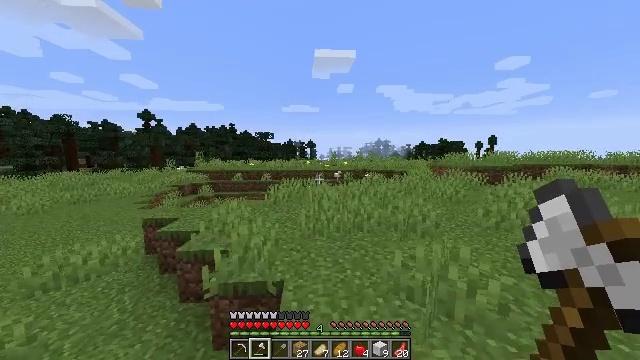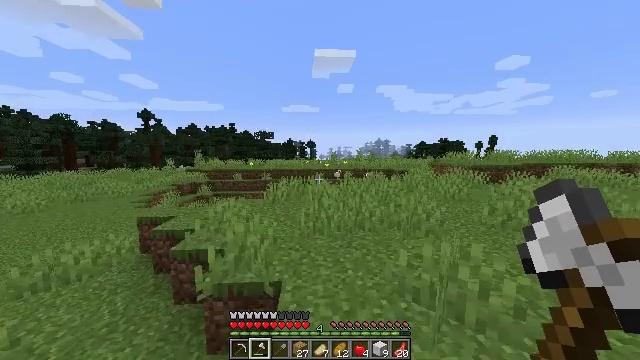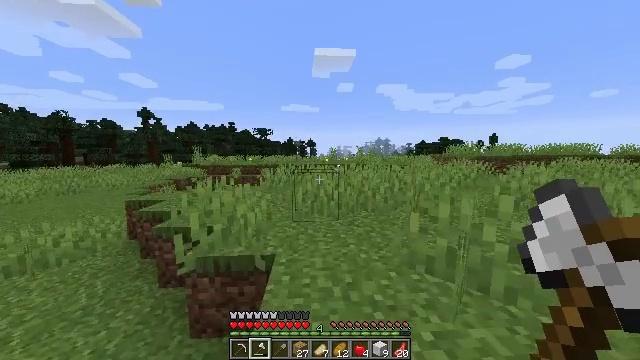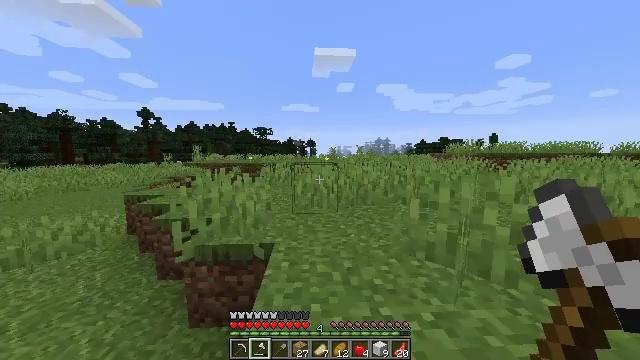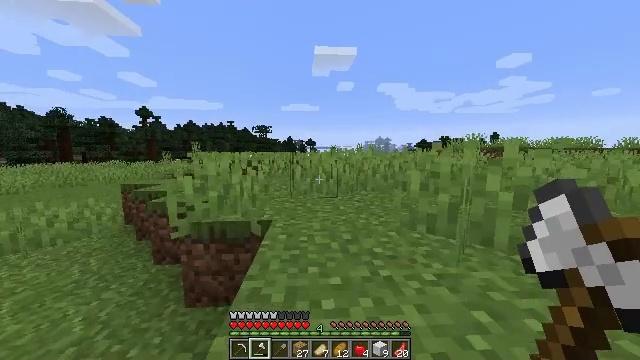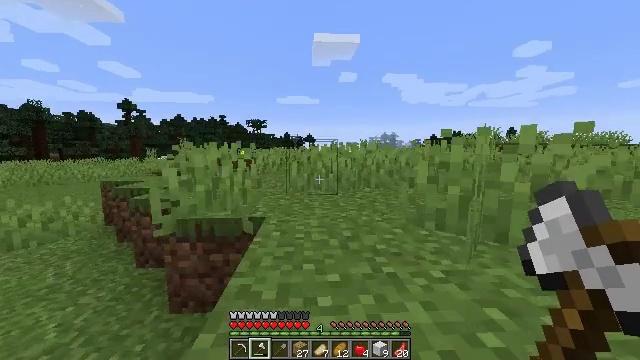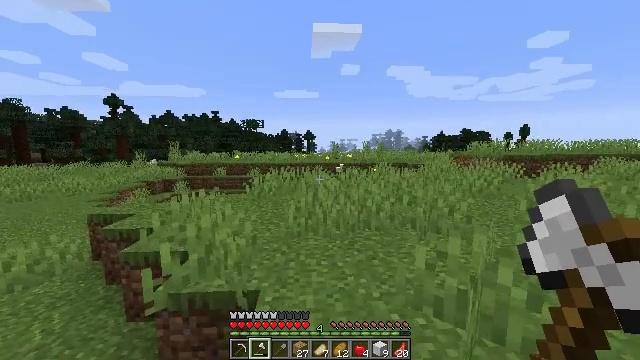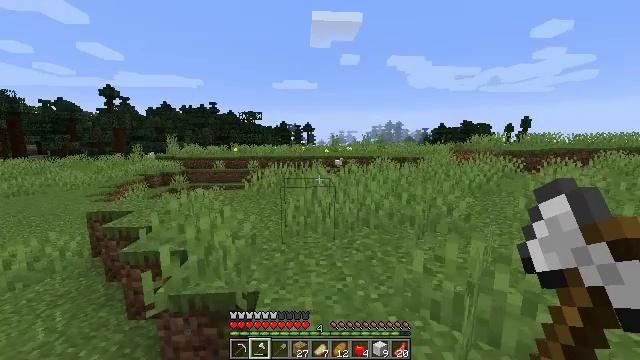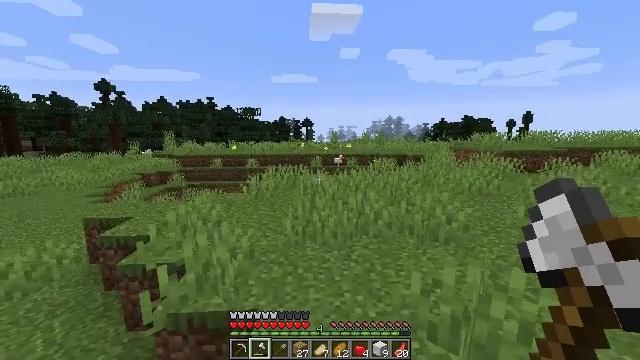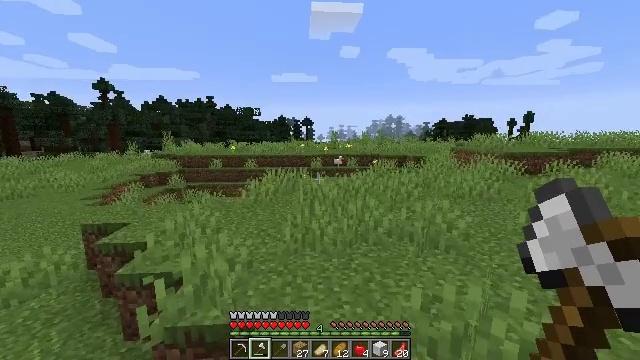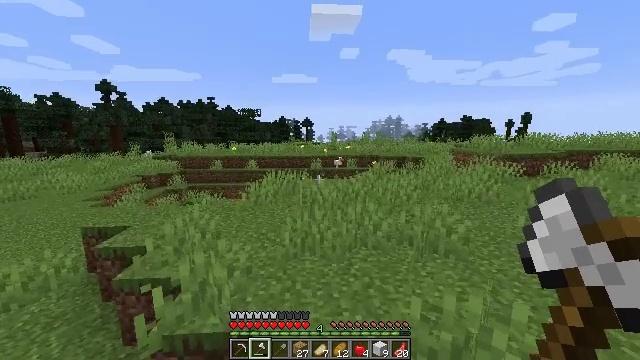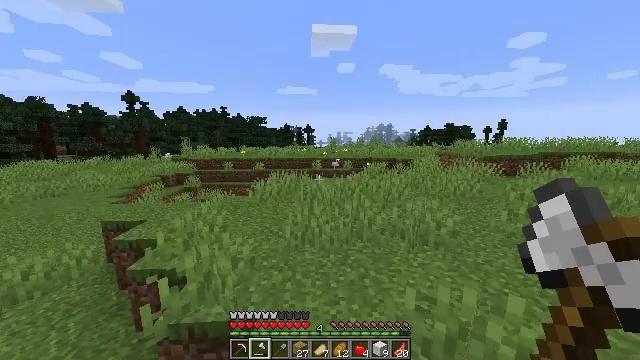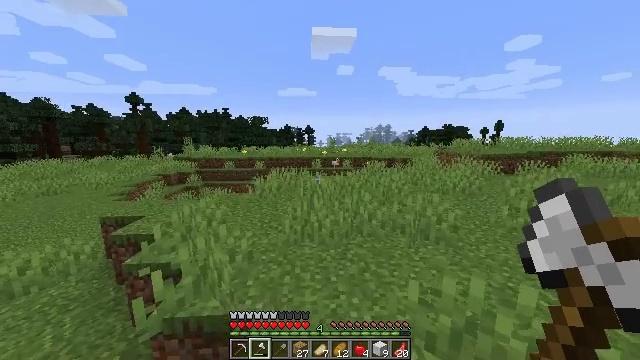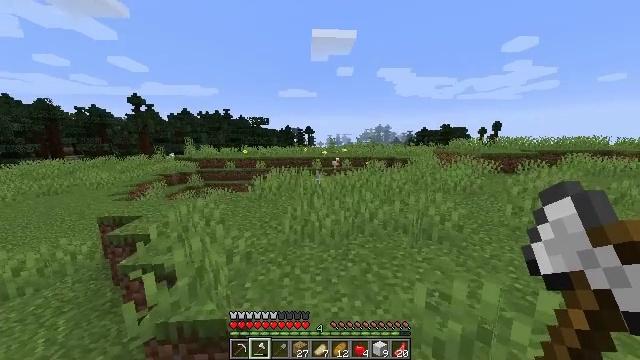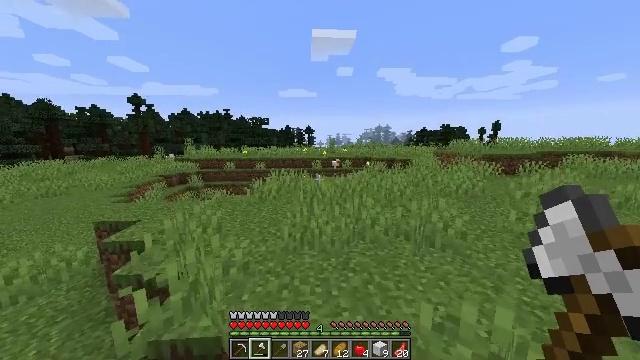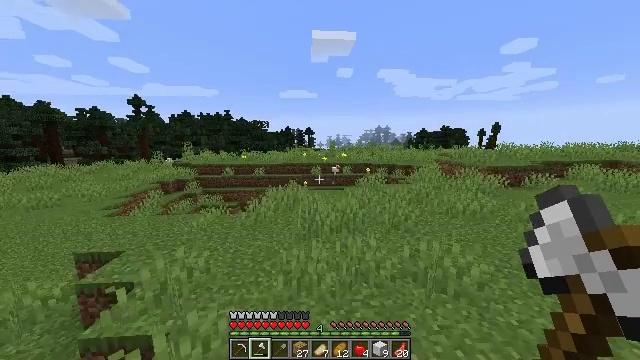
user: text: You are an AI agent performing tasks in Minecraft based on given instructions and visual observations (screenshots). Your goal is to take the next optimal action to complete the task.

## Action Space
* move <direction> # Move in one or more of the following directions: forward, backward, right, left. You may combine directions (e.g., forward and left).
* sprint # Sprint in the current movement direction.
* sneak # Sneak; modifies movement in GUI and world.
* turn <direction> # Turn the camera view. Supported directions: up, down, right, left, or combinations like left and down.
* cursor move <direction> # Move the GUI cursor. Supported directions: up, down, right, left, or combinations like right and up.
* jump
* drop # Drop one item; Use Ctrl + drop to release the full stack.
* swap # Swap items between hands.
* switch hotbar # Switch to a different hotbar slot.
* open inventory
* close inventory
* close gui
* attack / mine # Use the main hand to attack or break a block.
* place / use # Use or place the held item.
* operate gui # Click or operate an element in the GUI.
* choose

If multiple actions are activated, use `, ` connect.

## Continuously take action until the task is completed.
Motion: motion action
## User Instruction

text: Hunt a chicken.
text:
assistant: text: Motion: move forward, sprint
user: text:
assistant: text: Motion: move forward, sprint
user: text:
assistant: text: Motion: move forward, sprint, jump
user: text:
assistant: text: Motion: move forward, sprint, jump
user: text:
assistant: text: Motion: move forward, sprint, jump
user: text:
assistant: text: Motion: move forward, sprint, jump
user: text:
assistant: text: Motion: move forward, sprint, turn down
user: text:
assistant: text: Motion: move forward, sprint, turn down
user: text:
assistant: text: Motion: move forward, sprint
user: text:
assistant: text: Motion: move forward, sprint
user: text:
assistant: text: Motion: move forward, sprint
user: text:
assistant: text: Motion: move forward, sprint
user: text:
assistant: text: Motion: move forward, sprint, jump
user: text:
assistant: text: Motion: move forward, sprint, jump
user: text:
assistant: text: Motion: move forward, sprint, jump
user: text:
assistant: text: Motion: move forward, sprint
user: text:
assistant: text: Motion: move forward, sprint
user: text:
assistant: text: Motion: move forward, sprint, turn right
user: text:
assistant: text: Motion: move forward, sprint, turn right
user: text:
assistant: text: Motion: move forward, sprint, turn right
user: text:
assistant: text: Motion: move forward, sprint, turn right
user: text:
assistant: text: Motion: move forward, sprint
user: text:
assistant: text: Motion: move forward, sprint
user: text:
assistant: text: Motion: move forward, sprint
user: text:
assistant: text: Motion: move forward, sprint, turn right and down, jump
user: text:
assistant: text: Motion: move forward, sprint, jump
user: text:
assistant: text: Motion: move forward, sprint, jump
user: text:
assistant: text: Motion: move forward, sprint, jump
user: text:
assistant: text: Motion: move forward, sprint
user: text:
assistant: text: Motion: move forward, sprint, turn right and down